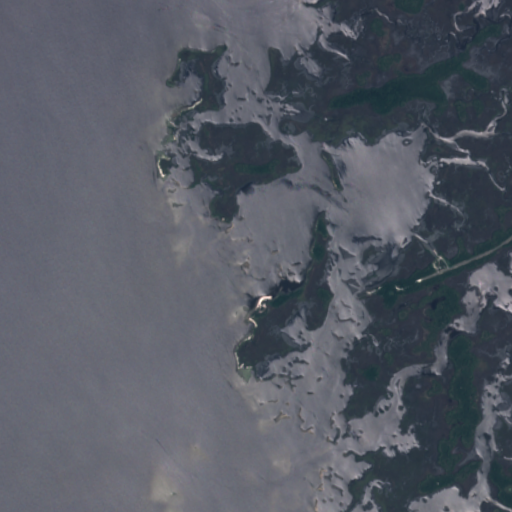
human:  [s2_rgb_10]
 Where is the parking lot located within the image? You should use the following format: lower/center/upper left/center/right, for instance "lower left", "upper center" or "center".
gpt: The parking lot is located in the center right of the image.
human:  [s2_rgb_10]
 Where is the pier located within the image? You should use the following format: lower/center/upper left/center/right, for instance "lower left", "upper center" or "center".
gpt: The pier is located in the center right of the image.
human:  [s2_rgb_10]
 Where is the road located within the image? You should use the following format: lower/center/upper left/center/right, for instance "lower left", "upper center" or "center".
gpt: The road is located in the center right of the image.
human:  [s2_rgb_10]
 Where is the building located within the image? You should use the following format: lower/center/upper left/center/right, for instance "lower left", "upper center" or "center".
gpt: The building is located in the center right of the image.
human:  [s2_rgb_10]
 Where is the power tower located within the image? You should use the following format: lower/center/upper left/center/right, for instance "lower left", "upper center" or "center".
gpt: There is no power tower in the image.